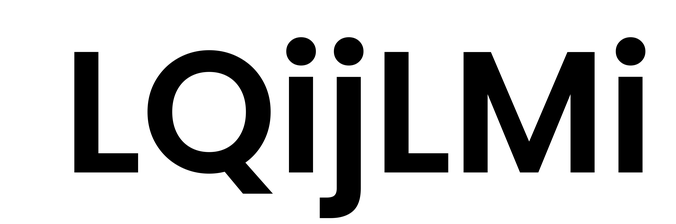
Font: Poppins-SemiBold